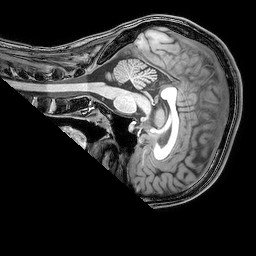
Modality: T1w
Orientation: sagittal
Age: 21
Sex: male